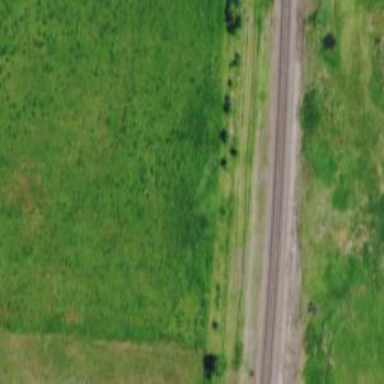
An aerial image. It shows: Abandoned spur railway.